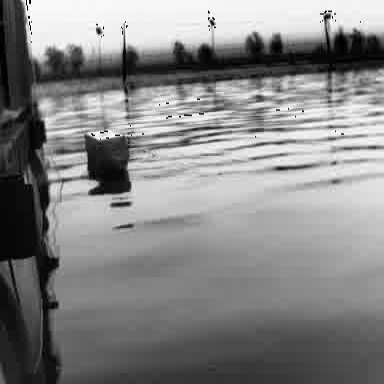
There is a fishing_boat in the infrared image.